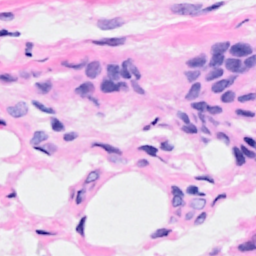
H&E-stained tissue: Breast